Question: when i do selectAll and expand the returned array it shows one result as below
'''
prevchart.selectAll(".line")
'''
result in console shows
'''
[Array[1]0: pathlength: 1parentNode: g__proto__: Array[0]
'''
but when i do 'prevchart.selectAll(".line")[0]' it just retun matching dom element as below '<path class="line" d="M20,46.753246753246756L152,37.40259740259741L284,28.051948051948052L416,9.350649350649356L548,0L680,18.701298701298704"></path>'
if you notice that selectAll return different result with javascript object and using the index in array returns a dom element.
I have attached image to make it more clear
why is it behaving like this.
what i would need to do to get that javascript object on which i can do other operations.
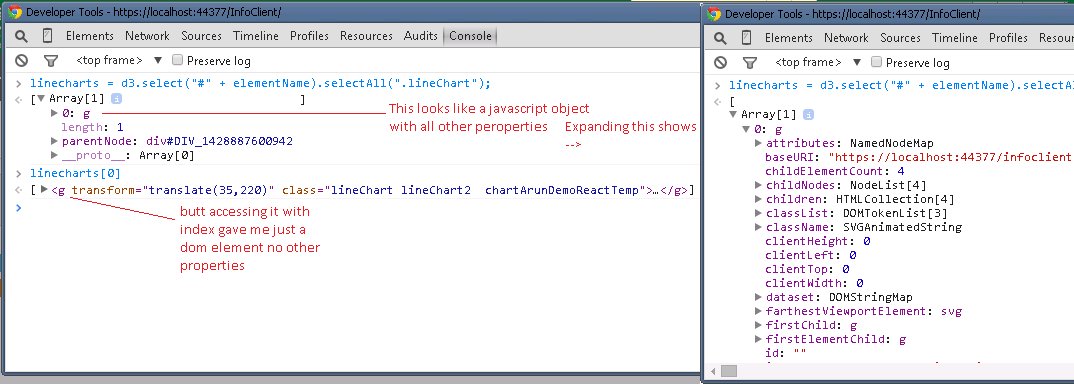
Answer: The question is not clear to me but I think its an important topic.
- - '__data__''__data__'- -
EDIT: I think this is what you are trying to do...
'''
var lineCharts = prevchart.selectAll(".lineChart")
.attr("transform", function(d, i) {
return "translate(" + margin.left + "," + (currentYAxisHeight * i) + ")"
})
'''